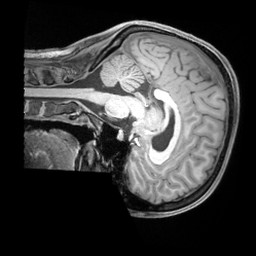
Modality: T1w
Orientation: sagittal
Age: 22
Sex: female
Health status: ill
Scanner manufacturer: siemens
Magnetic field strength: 3 T
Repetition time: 2.2 s
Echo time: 0.00218 s